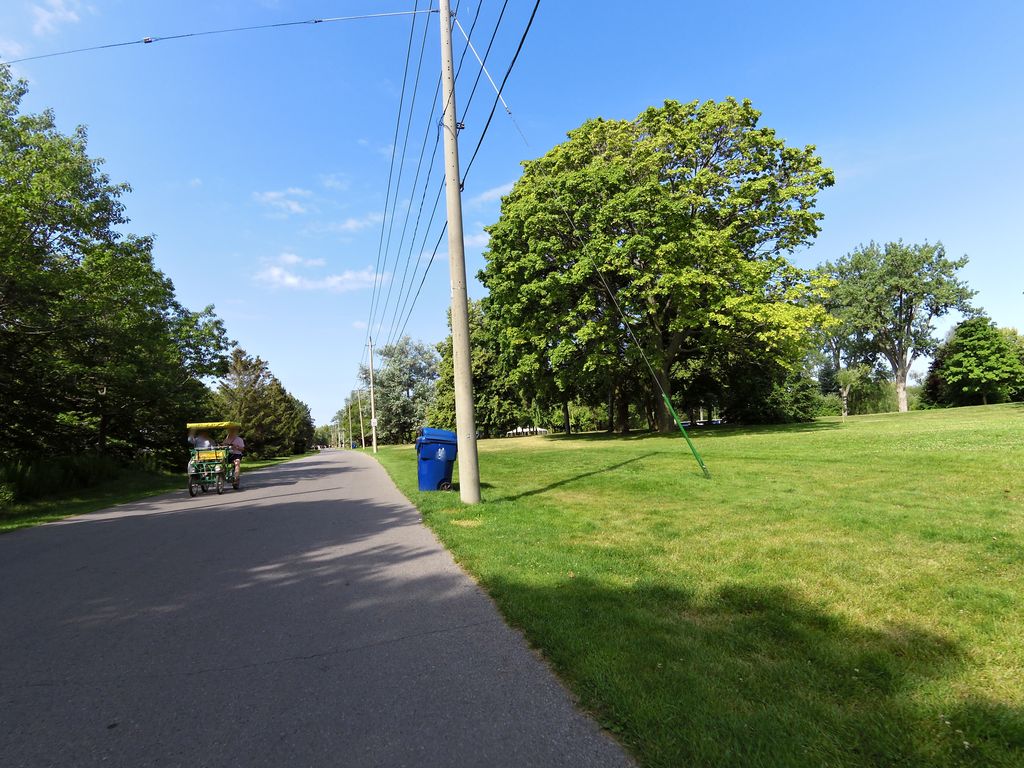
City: toronto